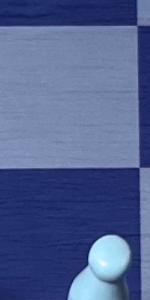
Label: Empty